Question: I could not describe how the plot looks like so I just use "strange" as I have no idea why gnuplot gives me such a plot. Here is the thing I am trying to do.
I have a data file with two columns, the first column is the file name and the second is the size of each file. Each column is more than 2 million rows. I just want to plot the distribution of file sizes. Here is my code
'''
set terminal postscript landscape enhanced mono dashed lw 2 "Times" 18
outputfile = "sizedist.ps"
set output outputfile
binwidth = 0.05
bin(x,width)=width*floor(x/width)
plot [0:3.5][]'sizedist.out' using (bin(log10($2/1024),binwidth)):(1.0) smooth freq with boxes t "Binsize=0.05 dex"
set terminal x11
'''
Ideally, it should be a single Gaussian-like bar plot, but it has many other plots over-layed (see my attachment). Any expert on gnuplot knows why this happened?

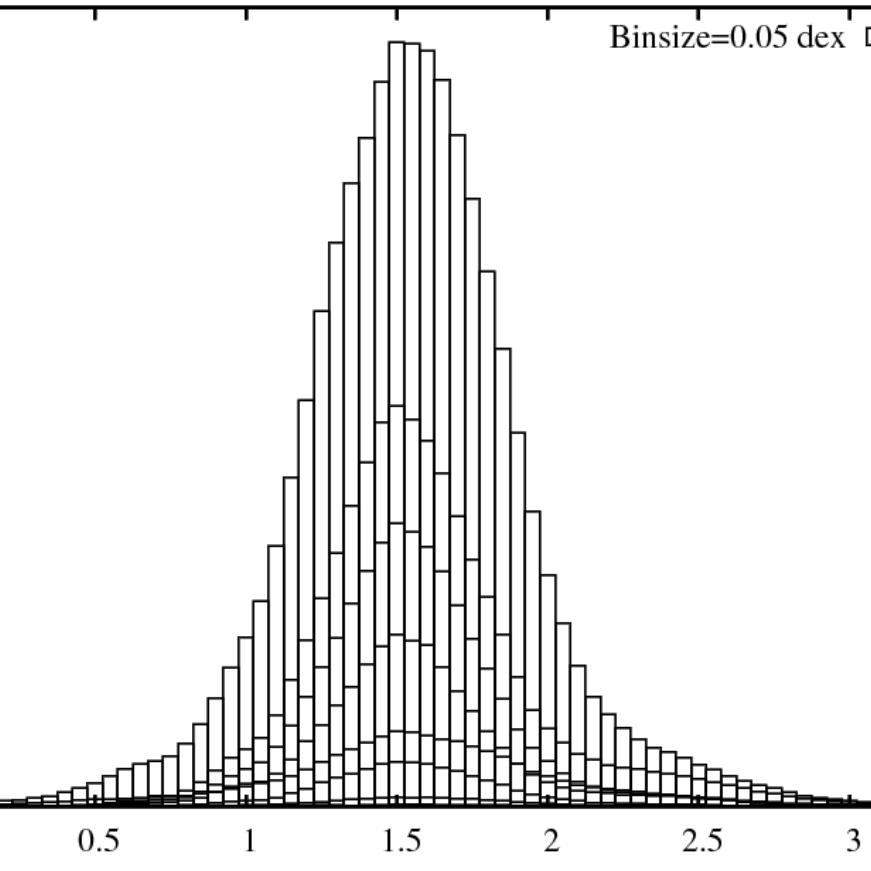
Answer: This happens if some of your data in the frequency plot does not have well defined values (such as NaN, inf etc.).
Since you are using a logarithmic function in the plot, you have to be careful with data that has values <=0. I guess you have files with size=0. In this cases log10 just gives you 'NaN' and this messes up the counting procedure of the frequency plot.
Include a condition to your plot to fix this. For example:
'''
plot [0:3.5][]'sizedist.out' using ($2>0?bin(log10($2/1024),binwidth):0):(1.0) smooth freq with boxes t "Binsize=0.05 dex"
'''